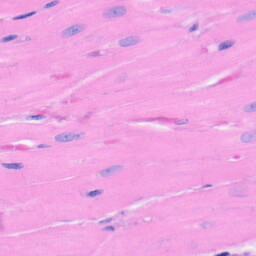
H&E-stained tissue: Heart